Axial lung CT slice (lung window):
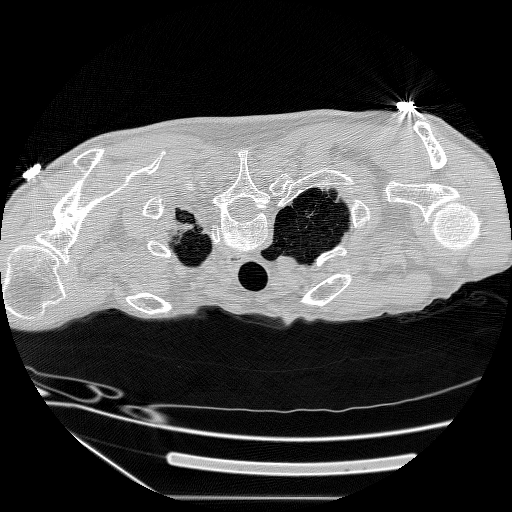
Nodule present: no